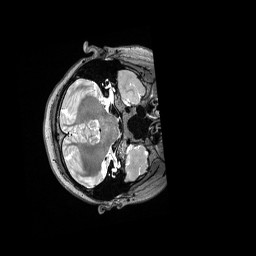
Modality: T2w
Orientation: axial
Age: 18
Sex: female
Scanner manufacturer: siemens
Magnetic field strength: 3 T
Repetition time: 3.2 s
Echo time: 0.562 s